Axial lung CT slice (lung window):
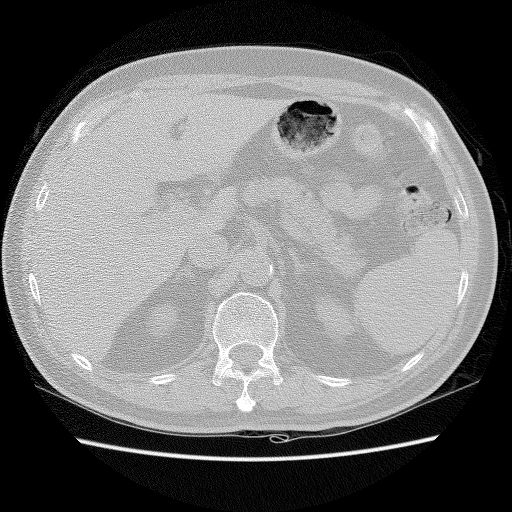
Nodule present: no